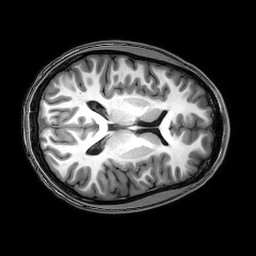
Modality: T1w
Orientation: axial
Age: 19
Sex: male
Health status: healthy
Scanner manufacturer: philips
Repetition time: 0.008189 s
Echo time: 0.00374 s